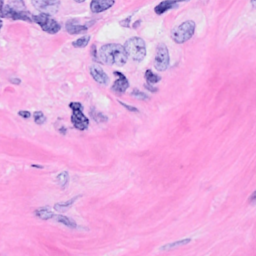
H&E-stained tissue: Breast